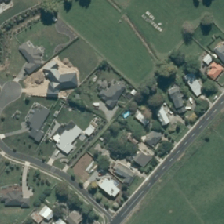
Land cover: urban_build_up